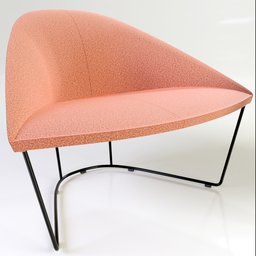
Label: furniture